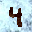
Label: 4